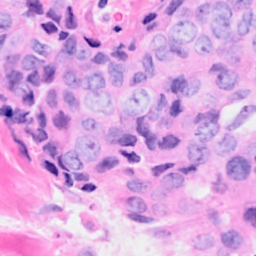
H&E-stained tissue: Breast